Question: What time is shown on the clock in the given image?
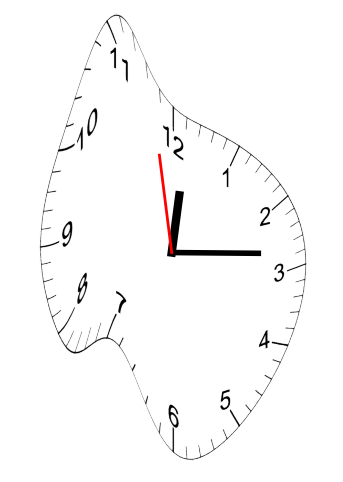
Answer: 12:13:58